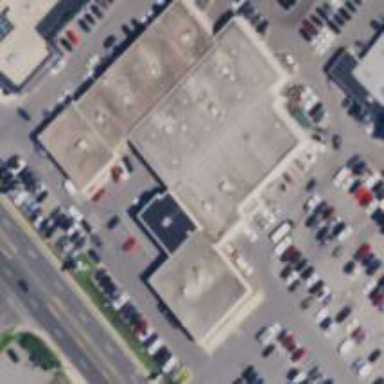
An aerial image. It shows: Car shop building.